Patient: sex F, age 62
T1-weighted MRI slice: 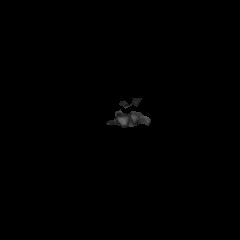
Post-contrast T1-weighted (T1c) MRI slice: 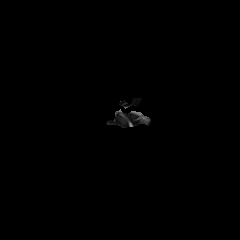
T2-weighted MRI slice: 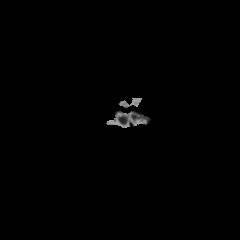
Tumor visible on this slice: no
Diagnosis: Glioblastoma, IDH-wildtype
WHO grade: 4